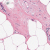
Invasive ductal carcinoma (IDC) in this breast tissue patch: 0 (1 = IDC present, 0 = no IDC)